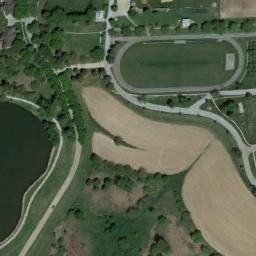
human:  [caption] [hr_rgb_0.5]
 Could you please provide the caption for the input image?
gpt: The ground track field is surrounded by some trees and a clearing and a lake are next to the ground track field .

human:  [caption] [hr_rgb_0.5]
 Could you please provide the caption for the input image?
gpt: There is a shabby track and field .

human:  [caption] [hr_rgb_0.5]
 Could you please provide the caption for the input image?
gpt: There are many trees near the ground track field .

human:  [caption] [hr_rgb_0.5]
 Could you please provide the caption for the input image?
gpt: Track and field are built on the lawn, Surrounded by many vegetation and lakes .

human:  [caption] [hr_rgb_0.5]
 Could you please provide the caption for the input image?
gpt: There are brown bare land beside the ground track filed .